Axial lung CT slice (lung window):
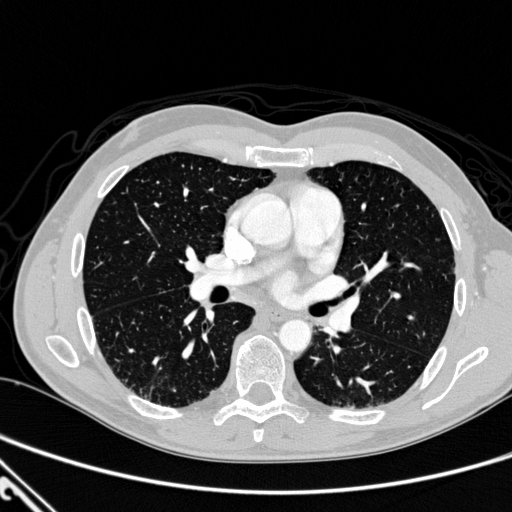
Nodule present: no